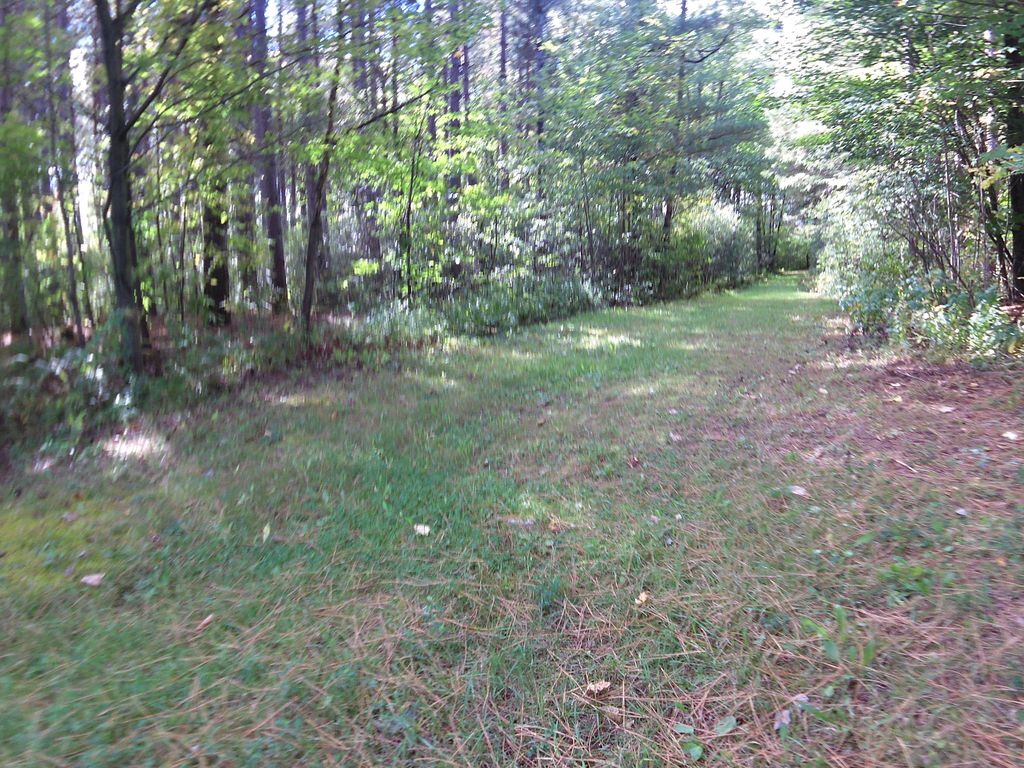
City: ottawa-gatineau